Interaction volume radius: 5 \u00c5
Interaction volume height: 10 \u00c5
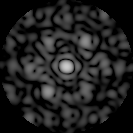
Disorder parameter: 0.5611